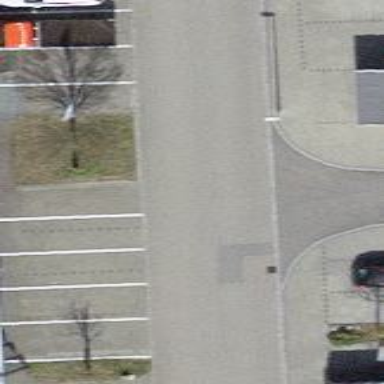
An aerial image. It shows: Parking area with paving stones.